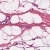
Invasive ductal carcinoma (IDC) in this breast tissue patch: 0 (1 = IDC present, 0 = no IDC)